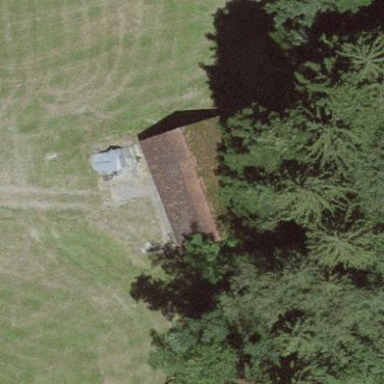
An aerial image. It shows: Rural barn.